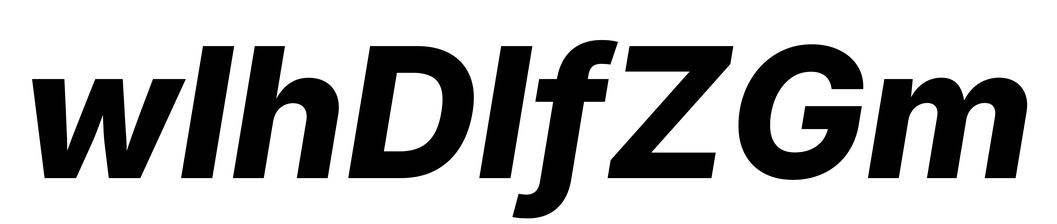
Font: Inter-Italic_ExtraBold_Italic